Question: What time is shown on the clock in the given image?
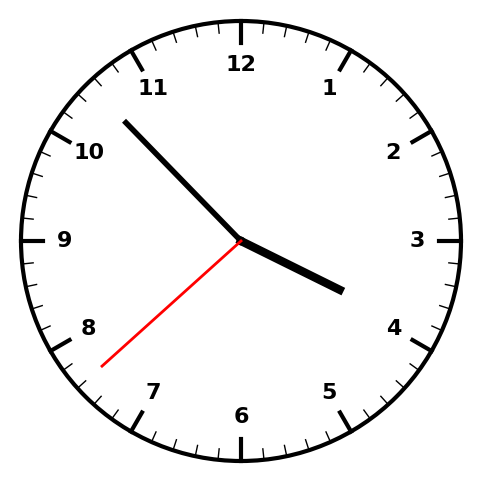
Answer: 03:52:38